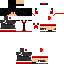
A female skeleton skin with dark skin, wearing black long hair dressed in a red hoodie and red pants, featuring a closed mouth.